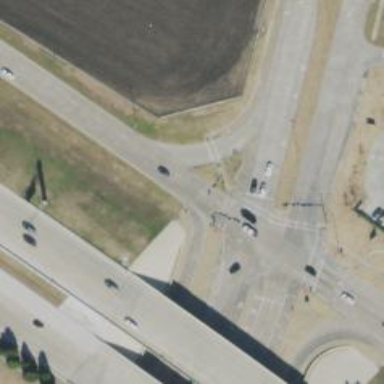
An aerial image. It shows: Secondary link road.